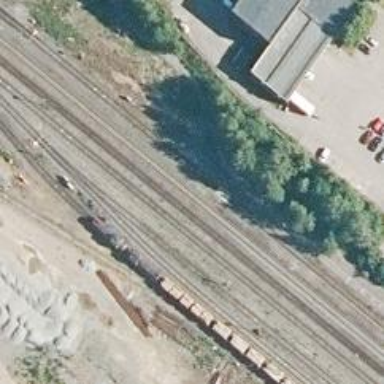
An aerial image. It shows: Railway crossing.